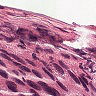
Metastatic tissue present: yes